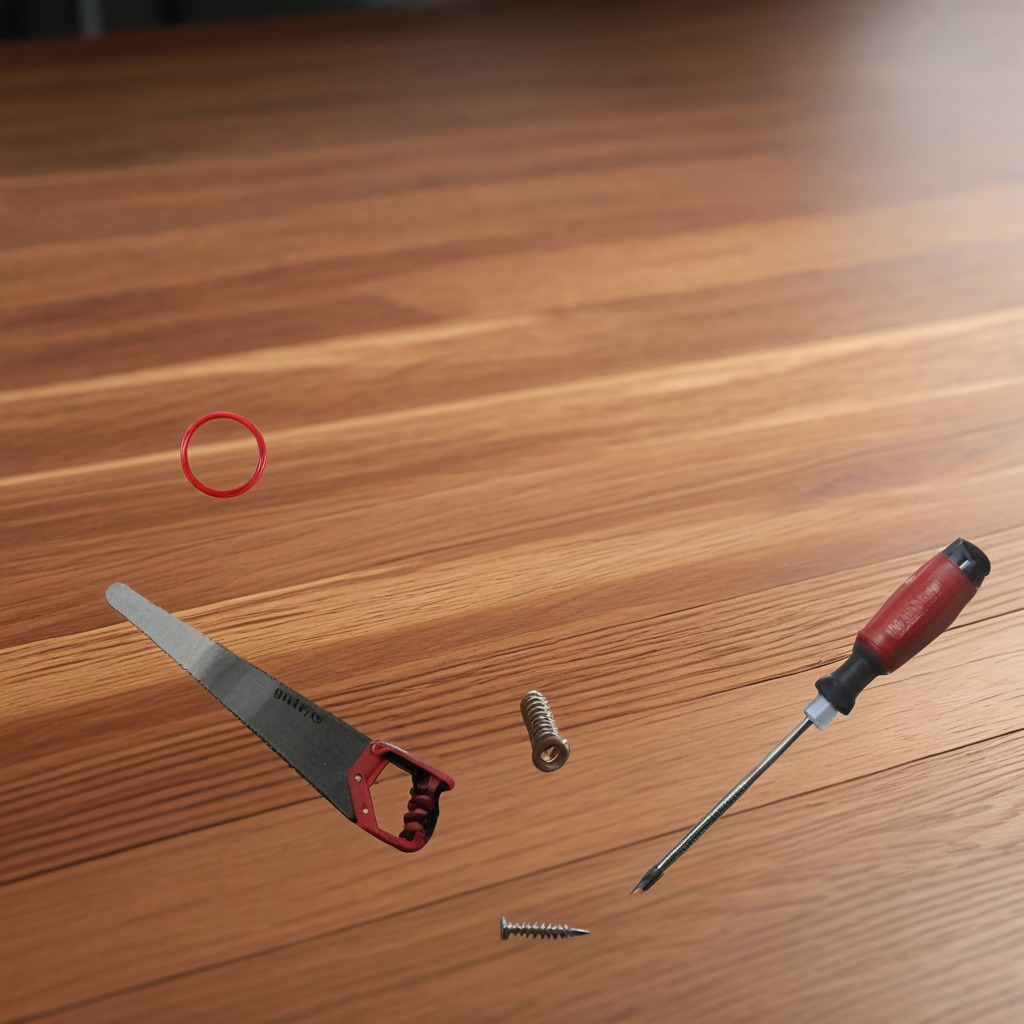
A rubber Oring, a metal machine screw, a coiled metal spring, a handheld metal saw, and a screwdriver are lying on the wooden table in a carpentry studio.